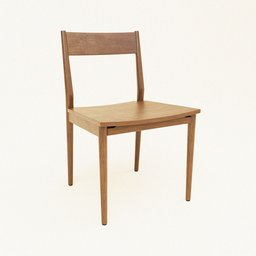
Label: furniture